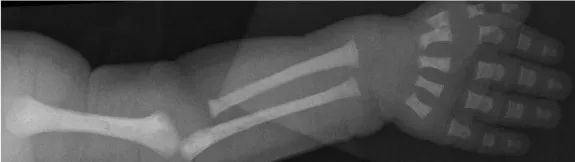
The degree of platyspondyly (D) is less than that of her sibling on lateral spine radiographs.
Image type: radiology (x_ray)